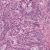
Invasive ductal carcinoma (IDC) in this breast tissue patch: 1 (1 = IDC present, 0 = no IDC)